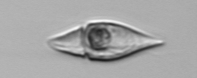
Label: Amphidinium